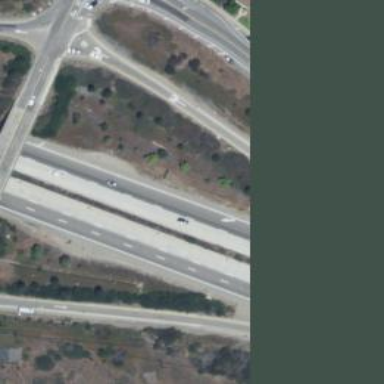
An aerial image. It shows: Motorway.